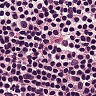
Metastatic tissue present: no